Field crop: maize
Growth stage: 2
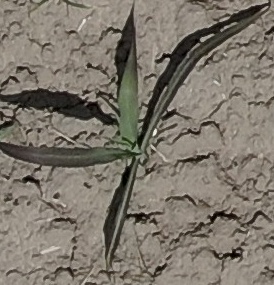
Species: sorghum